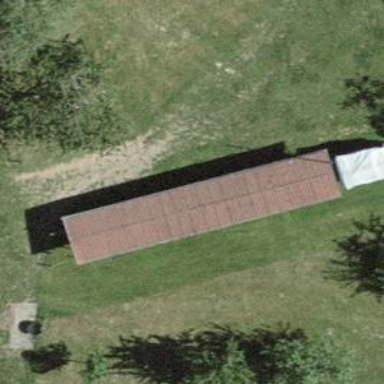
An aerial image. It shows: Barn.